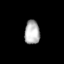
Tissue: lung
Cell type: Myeloid cells
Senescence score: 0.601
Nuclear area (px): 359
Mean DAPI intensity: 176.677